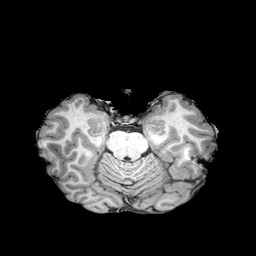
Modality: T1w
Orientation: coronal
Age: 39
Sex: female
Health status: healthy